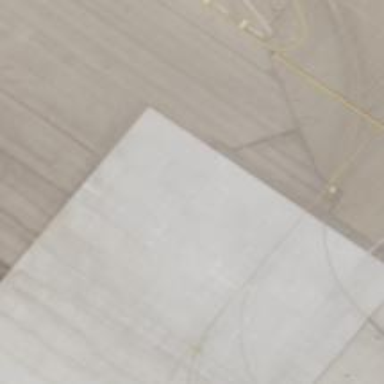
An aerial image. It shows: View of taxiway at the airport.